Interaction volume radius: 5 \u00c5
Interaction volume height: 25 \u00c5
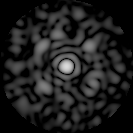
Disorder parameter: 0.7712